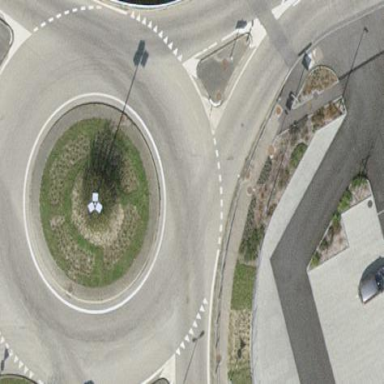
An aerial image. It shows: Secondary road with asphalt surface leading to roundabout.